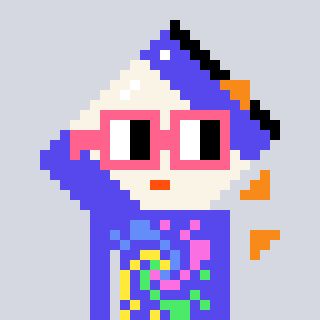
a pixel art character with square pink glasses, a chips-shaped head and a computerblue-colored body on a cool background